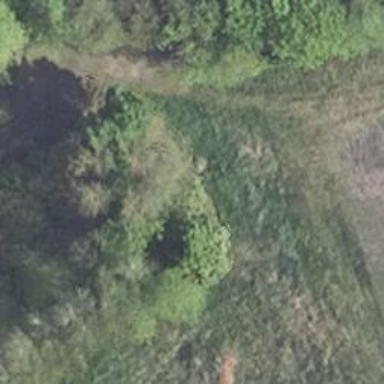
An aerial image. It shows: Historic railway.